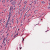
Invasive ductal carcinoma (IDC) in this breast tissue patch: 1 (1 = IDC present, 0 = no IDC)